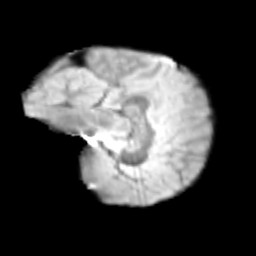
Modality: T2w
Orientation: sagittal
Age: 10
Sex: female
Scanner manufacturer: siemens
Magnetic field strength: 3 T
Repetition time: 3.8 s
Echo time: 0.07 s